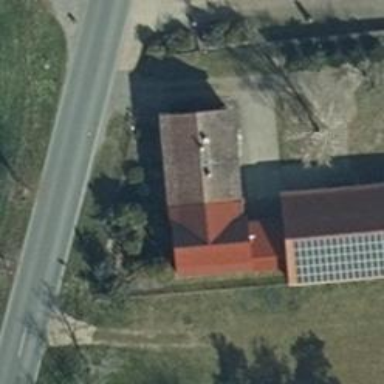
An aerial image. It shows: Simple and straightforward house.